【题型】选择题　【知识点】解析几何　【难度】easy
若双曲线$x^2-\dfrac{y^2}{a^2}=1(a>0)$的右支上存在两点A，B使直线AB垂直于双曲线在点A处的切线，则a的取值范围是（ ）
A．$(1,+\infty)$ \qquad B．$\left(0,\sqrt{2}\right)$ \qquad C．$(0,1]$ \qquad D．$(0,1)$

\vspace{0.2cm}
【解答】
\noindent \textbf{【答案】} D

\vspace{0.2cm}
\noindent \textbf{【分析】} 不妨设A在x轴上方，则双曲线在点A处的切线斜率$k_A>0$，结合垂直直线的斜率关系可得$k_{AB}>-\dfrac{1}{a}$，由直线与双曲线的位置关系可得$k_{AB}<-a$，解不等式可得a的范围.

\vspace{0.2cm}
\noindent \textbf{【解析】} 由题，不妨A在x轴上方，则双曲线在点A处的切线的斜率为$k_A$，
因为双曲线上一点的切线斜率的绝对值大于渐近线斜率的绝对值，
所以$k_A > a$，

\vspace{0.2cm}

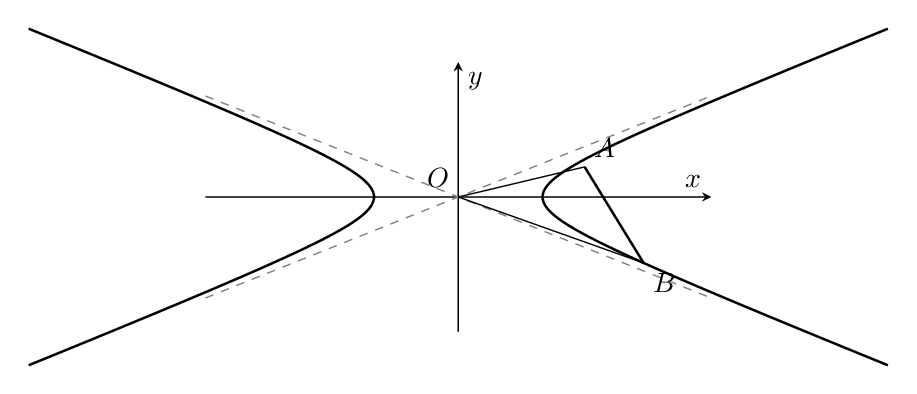